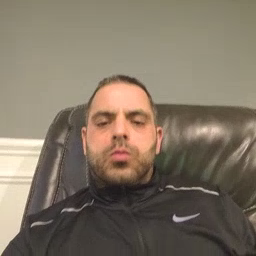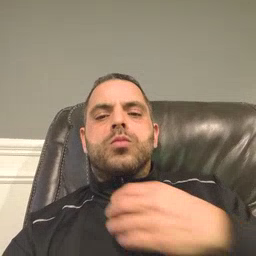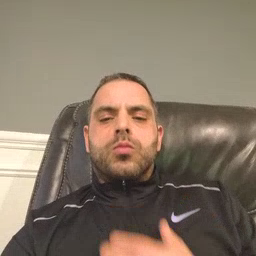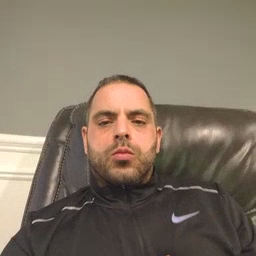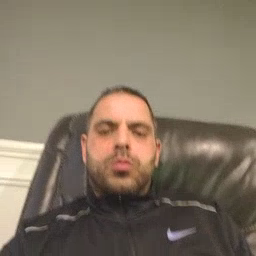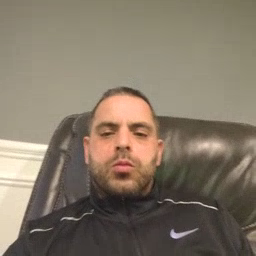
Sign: hungry